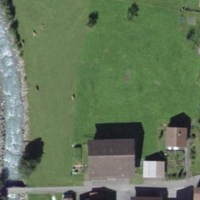
EUNIS habitat code: 24
Species observed at this site:
Argynnis paphia